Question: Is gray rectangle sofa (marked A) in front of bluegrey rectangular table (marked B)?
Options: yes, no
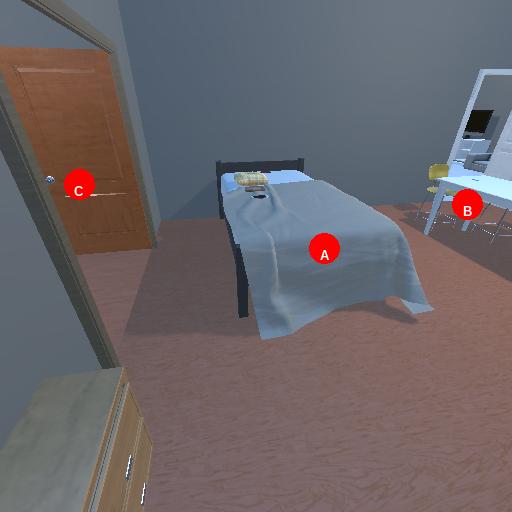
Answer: yes